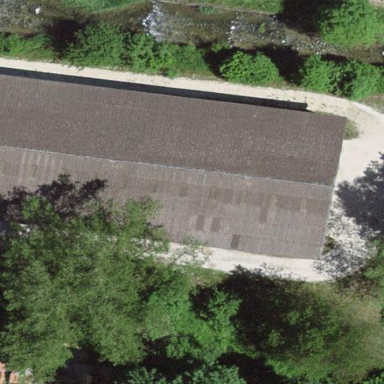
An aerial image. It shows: Warehouse building.